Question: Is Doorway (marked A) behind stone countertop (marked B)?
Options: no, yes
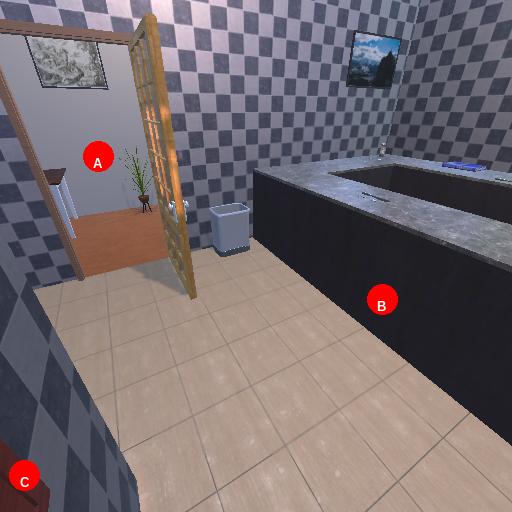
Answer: no